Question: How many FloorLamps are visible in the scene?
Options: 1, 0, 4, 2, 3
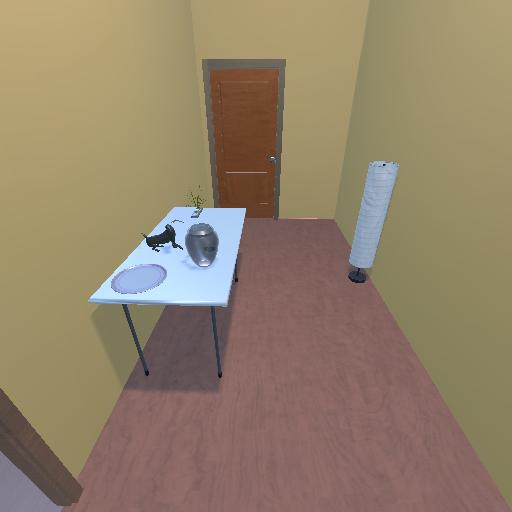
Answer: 1